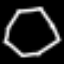
Label: octagon